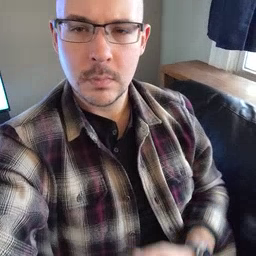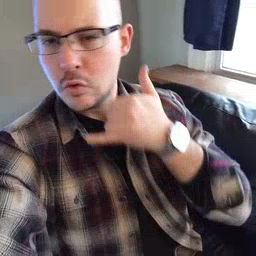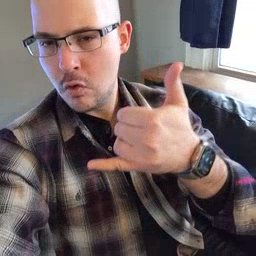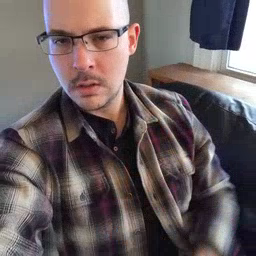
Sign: callonphone